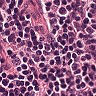
Metastatic tissue present: no